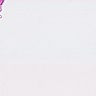
Metastatic tissue present: no